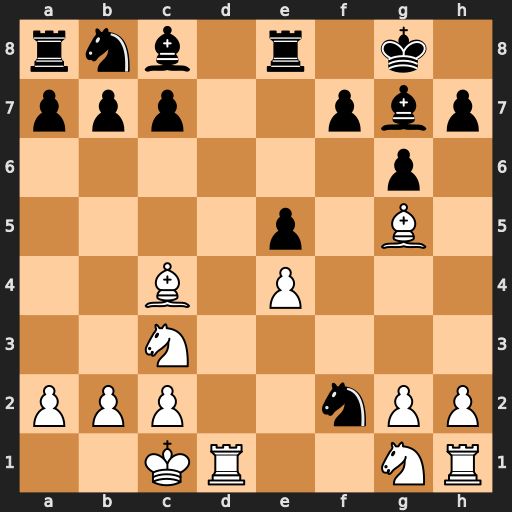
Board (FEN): rnb1r1k1/ppp2pbp/6p1/4p1B1/2B1P3/2N5/PPP2nPP/2KR2NR
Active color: w
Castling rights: -
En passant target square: -
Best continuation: Rf1 Be6 Bxe6